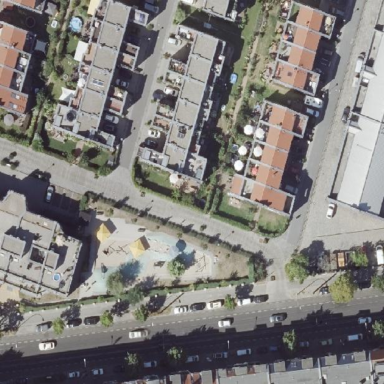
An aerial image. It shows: Kindergarten.